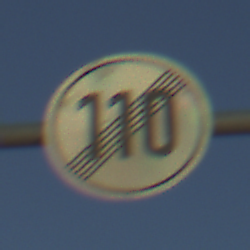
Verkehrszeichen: EndeGeschwindigkeit110
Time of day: SunriseSunset
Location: Outdoor (Nature)
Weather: Clear
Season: NotSpecified
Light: Natural